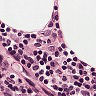
Metastatic tissue present: no